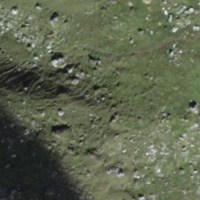
EUNIS habitat code: 26
Species observed at this site:
Dryas octopetala